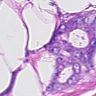
Metastatic tissue present: yes